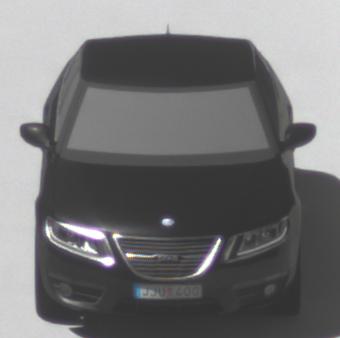
Make: Saab
Model: 5-Sep
Detailed model: 9-5 1.6T
Model produced from: 2010/06
Model produced until: 2011/12
Doors: 4
Color: black
Road condition: dry road
Daytime: midday
Contrast: medium contrast